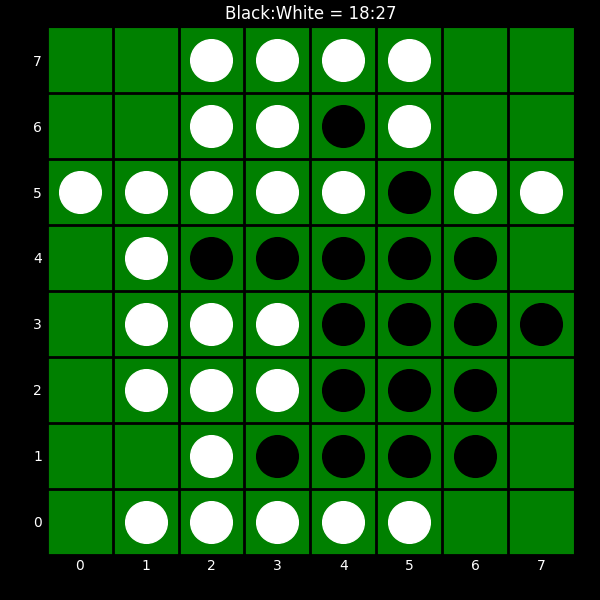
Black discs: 18
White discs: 27